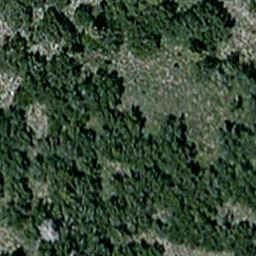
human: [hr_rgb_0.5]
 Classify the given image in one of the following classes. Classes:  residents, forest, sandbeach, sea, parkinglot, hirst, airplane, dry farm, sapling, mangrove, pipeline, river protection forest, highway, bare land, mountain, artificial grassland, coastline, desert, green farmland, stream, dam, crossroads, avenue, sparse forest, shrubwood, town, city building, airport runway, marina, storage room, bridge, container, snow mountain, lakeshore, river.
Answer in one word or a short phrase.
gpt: sparse forest